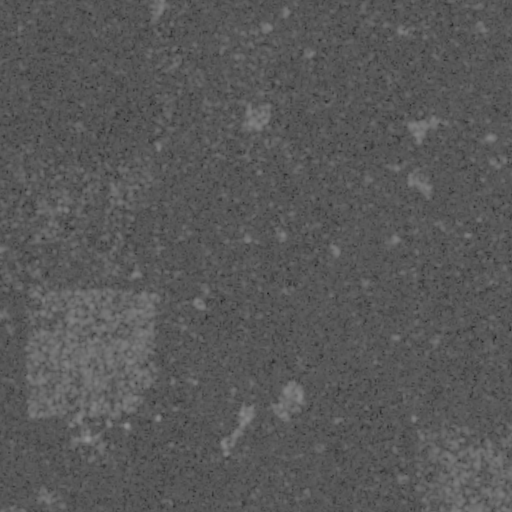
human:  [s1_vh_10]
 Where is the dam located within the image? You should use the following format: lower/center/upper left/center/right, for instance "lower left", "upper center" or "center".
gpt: The dam is located in the lower left of the image.
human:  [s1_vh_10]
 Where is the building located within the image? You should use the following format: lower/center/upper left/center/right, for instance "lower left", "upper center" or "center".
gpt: The building is located in the lower left of the image.
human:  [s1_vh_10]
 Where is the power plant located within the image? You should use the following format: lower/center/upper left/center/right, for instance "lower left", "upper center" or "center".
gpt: There is no power plant in the image.

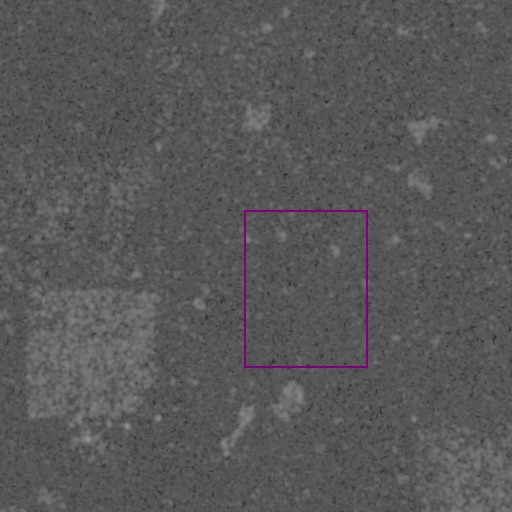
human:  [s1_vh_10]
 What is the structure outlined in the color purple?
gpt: There is no purple outline.
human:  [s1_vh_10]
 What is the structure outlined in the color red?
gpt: There is no structure outlined in red.